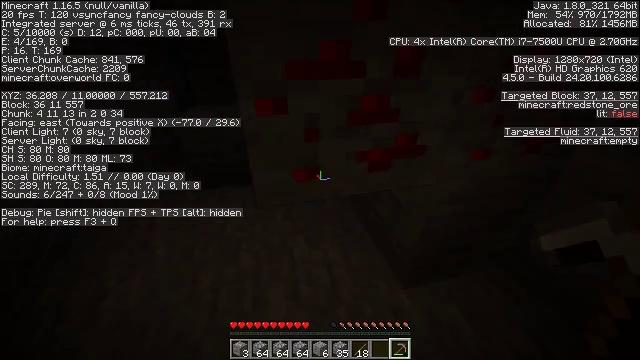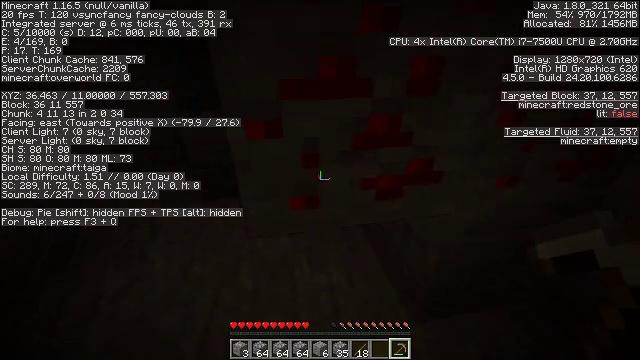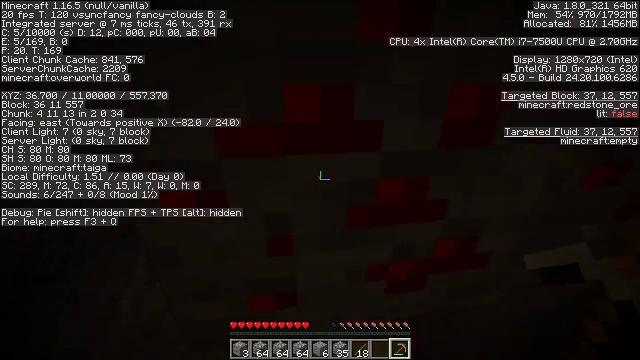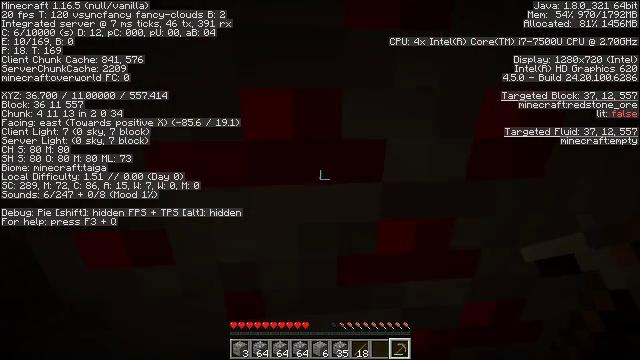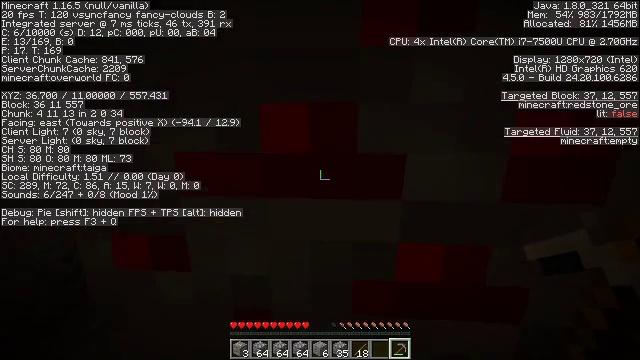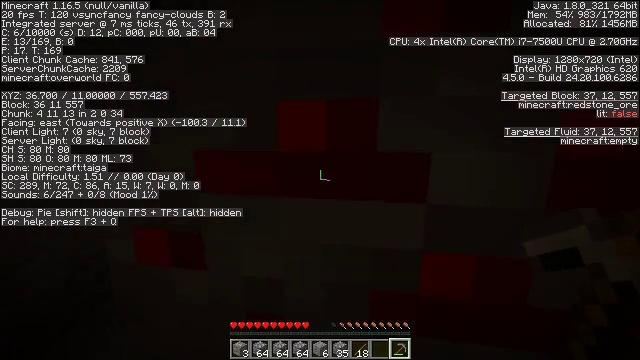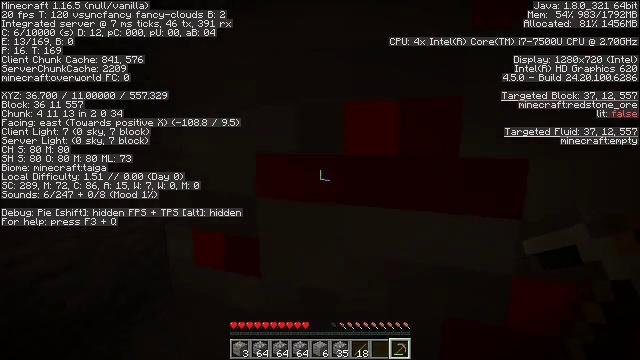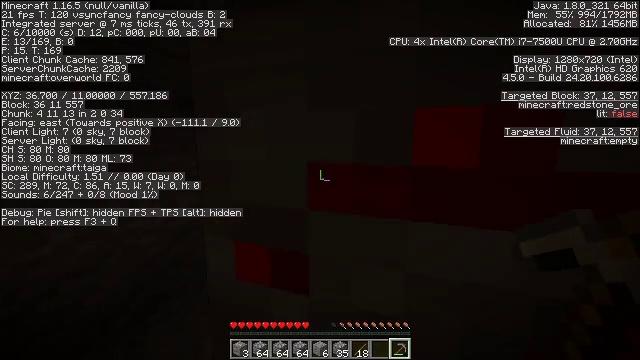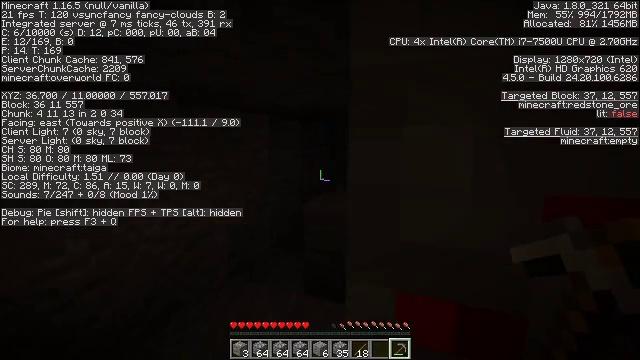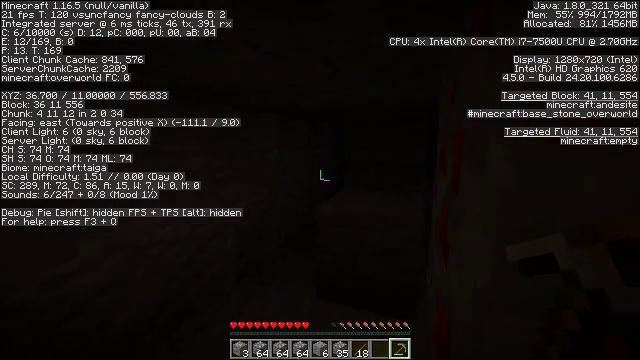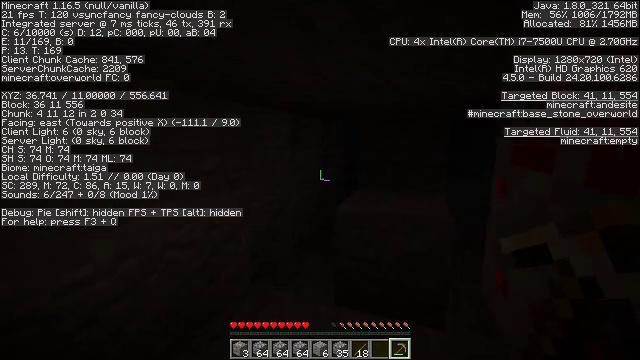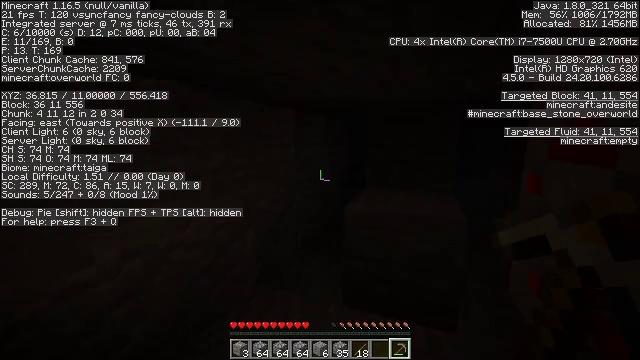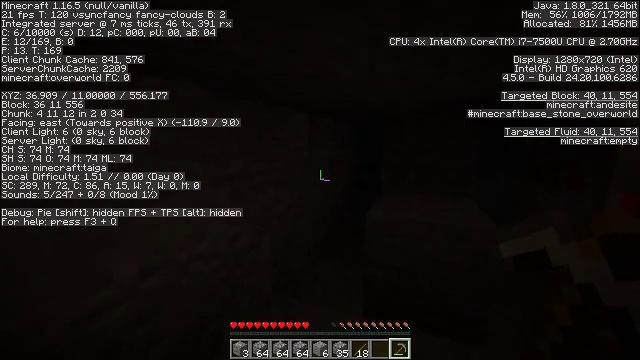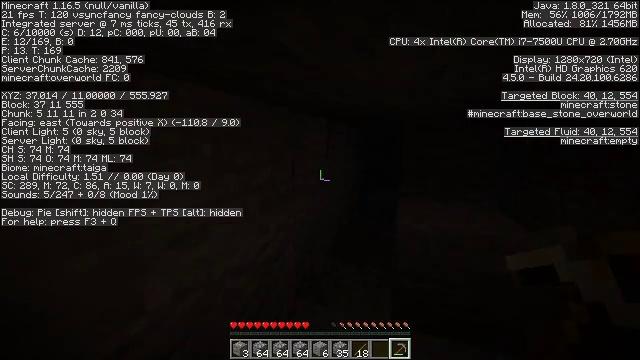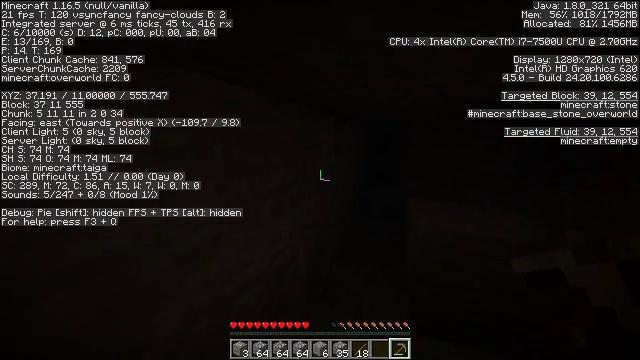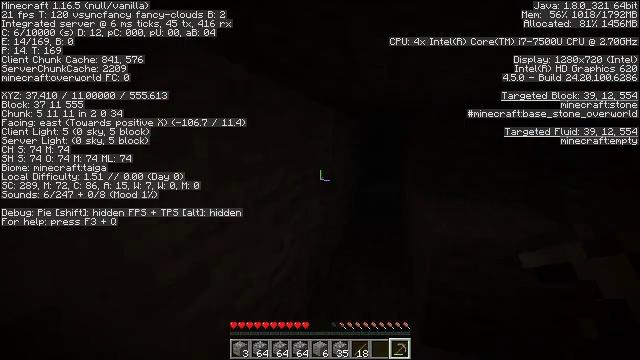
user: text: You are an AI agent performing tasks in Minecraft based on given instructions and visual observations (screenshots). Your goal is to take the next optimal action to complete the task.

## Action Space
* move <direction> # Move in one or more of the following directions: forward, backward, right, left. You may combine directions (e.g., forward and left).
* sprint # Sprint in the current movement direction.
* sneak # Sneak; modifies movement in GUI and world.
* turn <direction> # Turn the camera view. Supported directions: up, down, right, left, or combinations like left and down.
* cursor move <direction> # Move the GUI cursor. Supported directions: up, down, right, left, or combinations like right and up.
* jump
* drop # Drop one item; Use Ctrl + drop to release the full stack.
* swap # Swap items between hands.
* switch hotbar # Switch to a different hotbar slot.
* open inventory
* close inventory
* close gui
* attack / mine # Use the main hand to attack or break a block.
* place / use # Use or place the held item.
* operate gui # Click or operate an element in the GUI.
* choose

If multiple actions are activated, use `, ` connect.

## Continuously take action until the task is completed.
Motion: motion action
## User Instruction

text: craft item air
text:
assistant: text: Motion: move forward, sprint, turn left and up
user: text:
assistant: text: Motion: move forward, sprint, turn left and up
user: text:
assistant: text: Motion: move forward, sprint, turn left and up
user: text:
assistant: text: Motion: move forward, sprint, turn left and up
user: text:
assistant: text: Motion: move forward, sprint, turn left and up
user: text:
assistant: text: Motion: move forward and move left, sprint, turn left and up
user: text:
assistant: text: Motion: move forward and move left, sprint, turn left
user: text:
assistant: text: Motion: move forward and move left, sprint
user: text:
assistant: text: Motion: move forward and move left, sprint
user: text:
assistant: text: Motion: move forward and move left, sprint
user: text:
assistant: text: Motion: move forward and move left, sprint
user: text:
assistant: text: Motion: move forward and move left, sprint
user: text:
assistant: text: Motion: move forward and move left, sprint
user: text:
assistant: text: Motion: move forward, sprint, turn right
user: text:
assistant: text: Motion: move forward, sprint, turn right and down
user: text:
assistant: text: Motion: move forward and move right, sprint, turn right and down
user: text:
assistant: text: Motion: move forward and move right, sprint, turn right and down
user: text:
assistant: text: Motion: move forward and move right, sprint
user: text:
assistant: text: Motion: move forward, sprint
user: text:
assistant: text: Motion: move forward and move left, sprint
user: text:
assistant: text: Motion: move forward and move left, sprint
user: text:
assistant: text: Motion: move forward and move left, sprint
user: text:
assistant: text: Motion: move forward and move left, sprint, turn right
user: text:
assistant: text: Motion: move forward and move left, sprint, turn right
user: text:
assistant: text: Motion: move forward, sprint, turn right
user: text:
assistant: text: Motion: move forward, sprint, turn right
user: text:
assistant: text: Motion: move forward, sprint
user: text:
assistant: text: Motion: move forward, sprint
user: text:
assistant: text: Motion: move forward, sprint
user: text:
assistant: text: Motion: move forward, sprint